Aerial crown-view tile of a tropical tree (Barro Colorado Island, Panama), acquired 20240918:
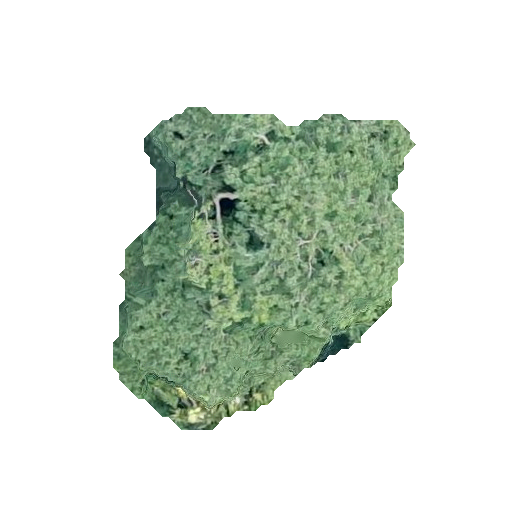
Species: Astronium graveolens
GBIF accepted scientific name: Astronium graveolens
Crown area: 109.726 m²